Question: I have an absolutely positioned flyout table, that is hidden ('display:none;') by default,
and appears ('display:block;') on hovering over its heading.
It appears above everything else on the page, which is what I want.
The exception are elements with an 'opacity' value below 1.
They appear above the hover table.
Why is that, and how could I avoid it?
<URL>

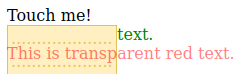
Answer: You can easily avoid it by adding 'z-index: 1;' to 'table.hidden'